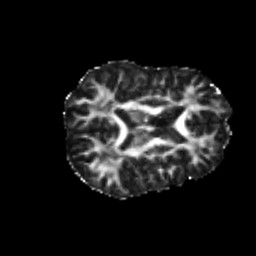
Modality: FA
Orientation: axial
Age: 24
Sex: male
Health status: healthy
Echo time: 0.074 s